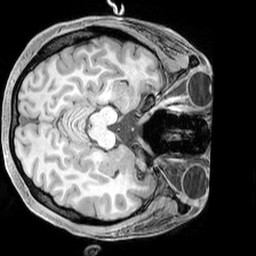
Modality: T1w
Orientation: axial
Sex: female
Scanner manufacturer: siemens
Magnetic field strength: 3 T
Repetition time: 2.3 s
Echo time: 0.00226 s